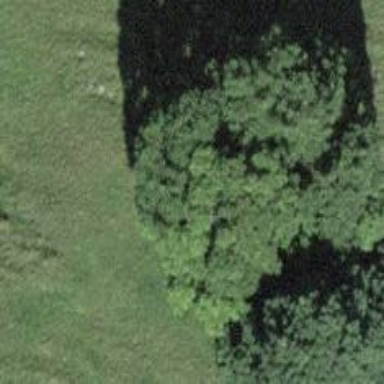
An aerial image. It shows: Single tag "natural: tree."